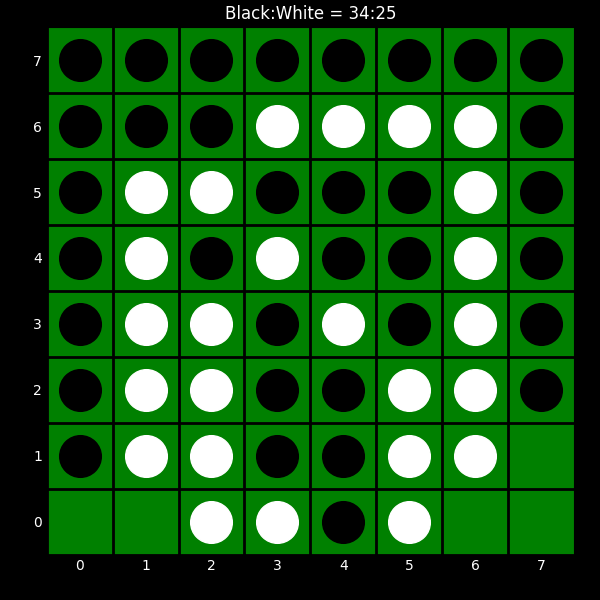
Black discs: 34
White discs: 25